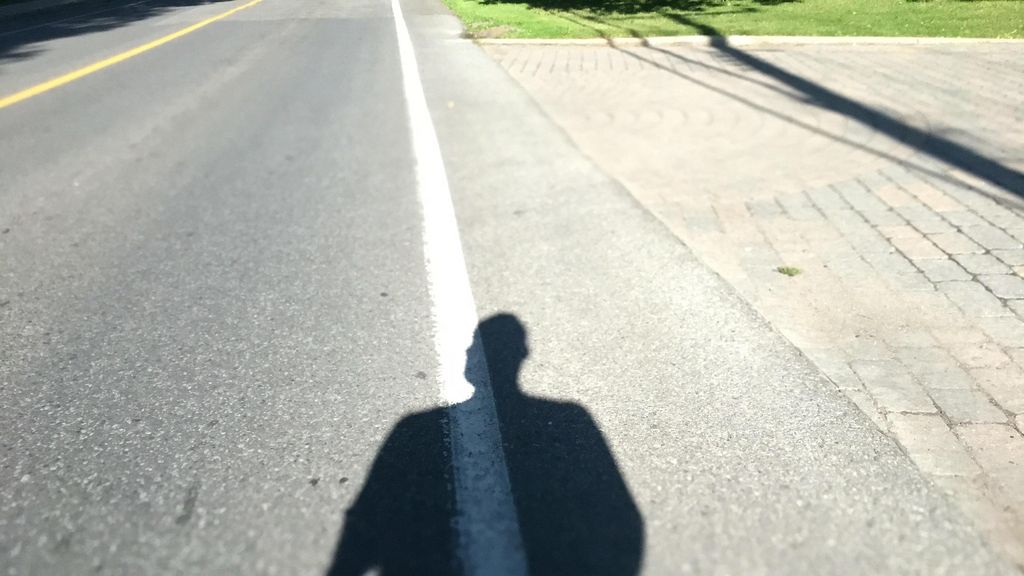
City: montreal